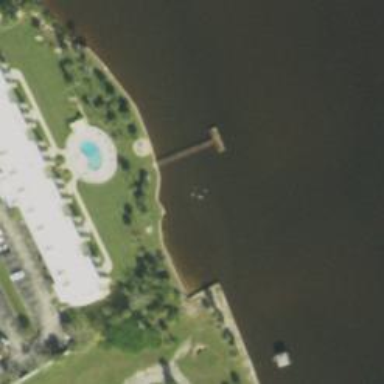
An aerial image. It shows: Man-made pier.